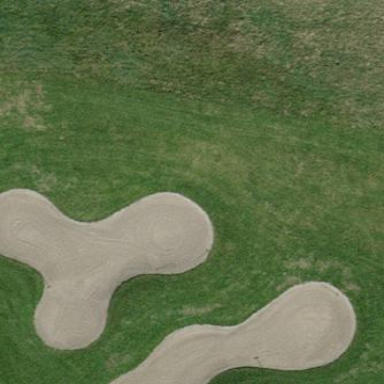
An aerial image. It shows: Golf bunker filled with sandy terrain.